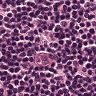
Metastatic tissue present: no